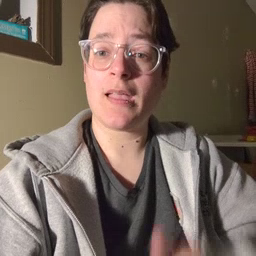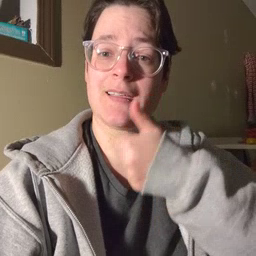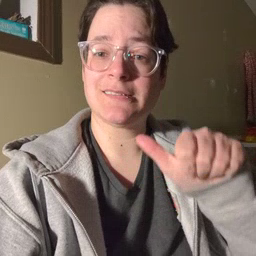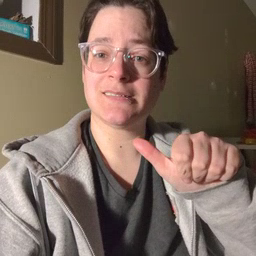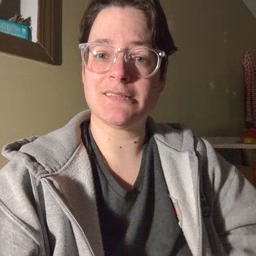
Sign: any